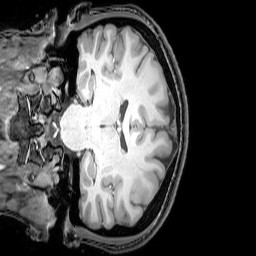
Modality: T1w
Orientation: coronal
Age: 25
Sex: female
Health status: healthy
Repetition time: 0.081 s
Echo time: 0.037 s